Question: Hey guys I have to publish an App with a foreign Apple Account. I got the invitation and now I can download the Distribution Provisionig Profile. However I also need the valid signing identity - that means that I also have to create a Distribution Certificate but this option is disabled or I only can create a Development Certificate (like shown in the screenshot below).
Am I right that this Distribution Certificate has to be created by the Account Owner? What exactly does he have to do in order to get the available Distribution Provisioning Profile to work on my machine?
I Would be glad for some hints!

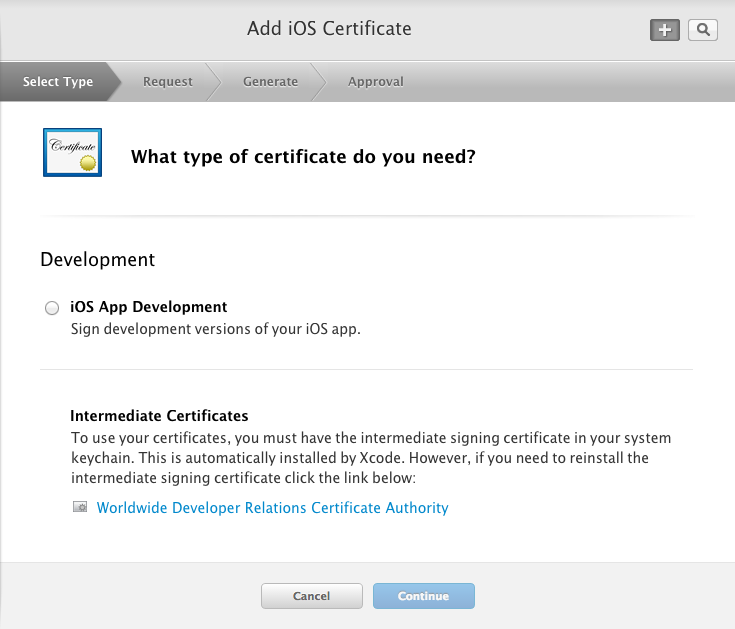
Answer: The account owner has to export both the distribution certificate and the private key and share them with you. You install them on your computer and everything should work.